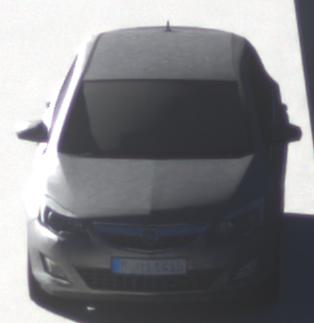
Make: Opel
Model: Astra 1.4 ecoFlex
Detailed model: Astra (J)
Model produced from: 2009/12
Model produced until: 2010/12
Doors: 5
Color: gray
Road condition: dry road
Daytime: sunrise or sunset
Contrast: medium contrast